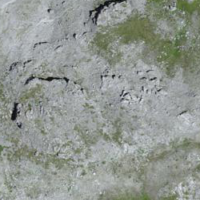
EUNIS habitat code: 48
Species observed at this site:
Silene acaulis